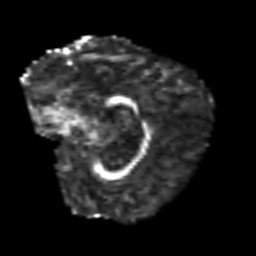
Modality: FA
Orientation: sagittal
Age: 31
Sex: female
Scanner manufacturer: siemens
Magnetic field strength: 3 T
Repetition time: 6.1 s
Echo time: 0.101 s